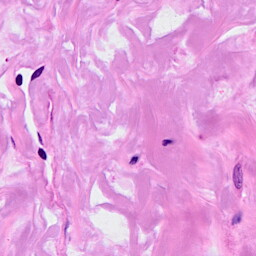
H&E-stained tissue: Breast